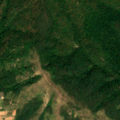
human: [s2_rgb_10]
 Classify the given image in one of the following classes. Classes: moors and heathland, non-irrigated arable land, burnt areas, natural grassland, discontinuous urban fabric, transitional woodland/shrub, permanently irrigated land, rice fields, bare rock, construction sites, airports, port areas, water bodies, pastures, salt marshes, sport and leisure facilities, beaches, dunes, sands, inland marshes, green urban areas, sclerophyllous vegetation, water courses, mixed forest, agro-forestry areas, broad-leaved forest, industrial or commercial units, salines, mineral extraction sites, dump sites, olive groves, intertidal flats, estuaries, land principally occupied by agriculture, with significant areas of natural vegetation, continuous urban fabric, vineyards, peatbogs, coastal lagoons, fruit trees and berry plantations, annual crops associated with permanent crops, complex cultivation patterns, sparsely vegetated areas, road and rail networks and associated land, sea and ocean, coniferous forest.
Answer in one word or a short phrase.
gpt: complex cultivation patterns, broad-leaved forest, natural grassland, transitional woodland/shrub